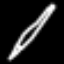
Label: pencil